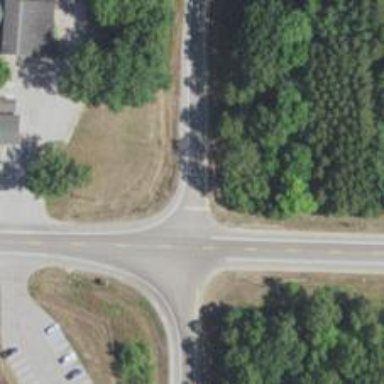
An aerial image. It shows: Road with stop sign.